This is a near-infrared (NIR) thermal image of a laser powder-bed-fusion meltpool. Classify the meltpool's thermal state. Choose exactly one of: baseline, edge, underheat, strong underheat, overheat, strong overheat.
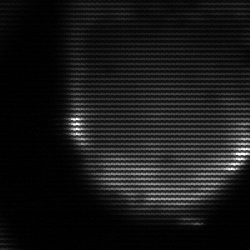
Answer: edge